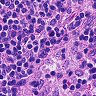
Metastatic tissue present: no